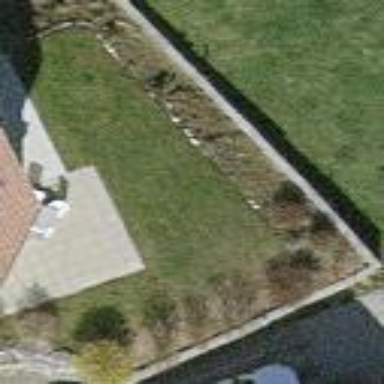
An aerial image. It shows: Garden area designated for leisure land.